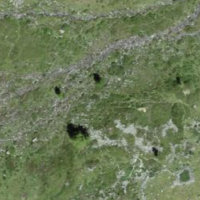
EUNIS habitat code: 26
Species observed at this site:
Anthus trivialis
Oenanthe oenanthe
Turdus philomelos
Chloris chloris
Anthus spinoletta
Turdus viscivorus
Turdus torquatus
Turdus merula
Tachymarptis melba
Phylloscopus collybita
Parus major
Phoenicurus ochruros
Phoenicurus phoenicurus
Periparus ater